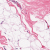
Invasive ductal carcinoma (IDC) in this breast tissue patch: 0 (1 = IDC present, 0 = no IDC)